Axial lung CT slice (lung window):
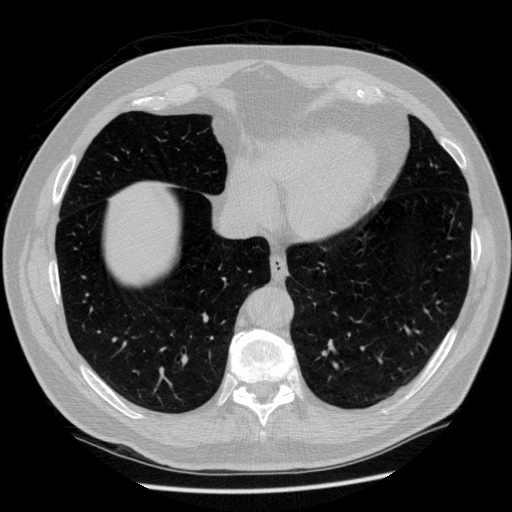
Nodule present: no